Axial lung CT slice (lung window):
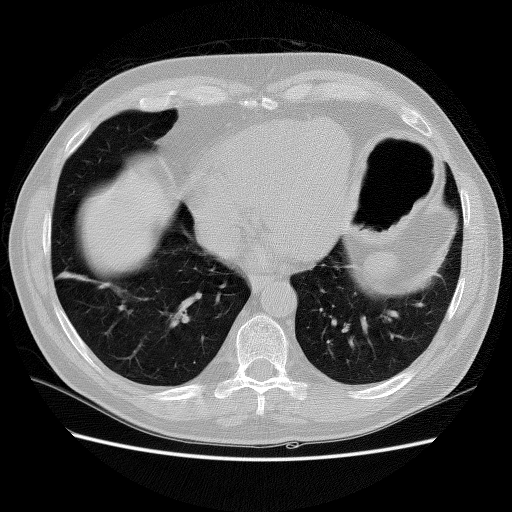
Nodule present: no